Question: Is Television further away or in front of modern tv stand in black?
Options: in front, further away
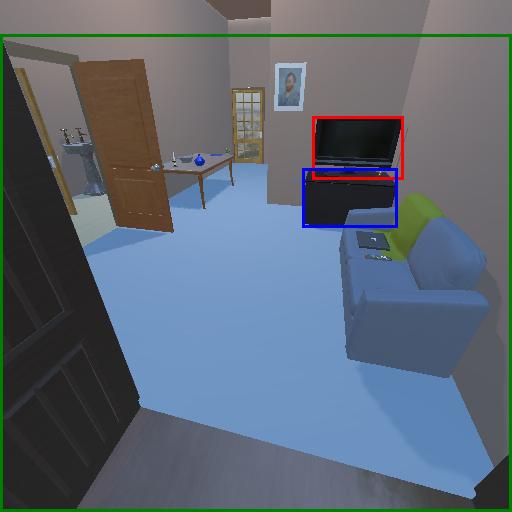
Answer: in front